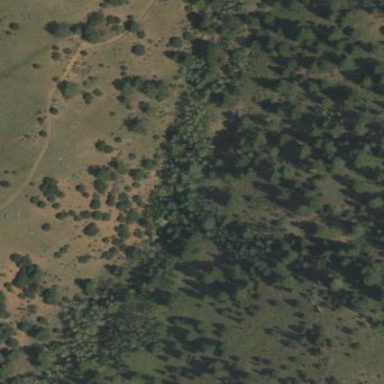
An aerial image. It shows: Woodland area with mix of tree foliage. The landcover consists of trees with mix of leaf types and cycles.